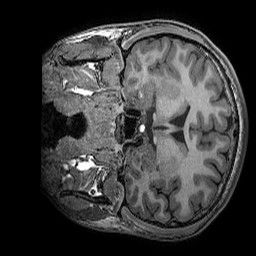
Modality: T1w
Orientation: coronal
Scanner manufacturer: ge
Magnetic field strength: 3 T
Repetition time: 0.008156 s
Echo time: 0.00318 s